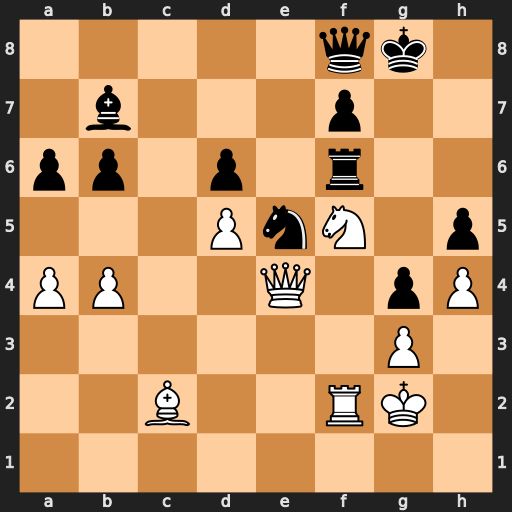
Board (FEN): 5qk1/1b3p2/pp1p1r2/3PnN1p/PP2Q1pP/6P1/2B2RK1/8
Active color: w
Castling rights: -
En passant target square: -
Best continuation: Ne7+ Qxe7 Qh7+ Kf8 Qh8#